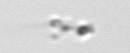
Label: detritus